Question: I want to add bottom padding to the 'ul' (or to the last 'li') that is to the computed value of the 'line-height' property at 'ul' and 'li' (they both inherit their 'line-height'). In other words, I want white space under "Item 3" of the same size as if an "Item 4" 'li' was added. Is that possible?
Note that 'em' and 'rem' units don't achieve this if 'line-height' is not equal to 1. Also, consider that the "environment" in which the 'ul' lives is unknown. For example, I don't know if 'body' has 'line-height: 1.1', 'line-height: 2', etc.
I want to have the blue space in this image as padding.

This achieves the desired look, but it just feels wrong to have to use pseudo-elements for such a simple use-case.
'''
ul {
list-style: none;
background: #ccc;
}
ul::after {
content: "a0";
display: list-item;
}
'''
'''
<ul>
<li>Item 1</li>
<li>Item 2</li>
<li>Item 3</li>
</ul>
'''
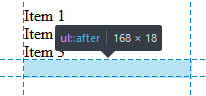
Answer: You can't get the computed 'line-height' just using . So with that said, its not possible to dynamicaly change the 'padding-bottom' based on the 'line-height' with only.
So either do what you already did using the '::pseudo' element, which can take its height. Acting as a new '<li>' element.
Or use 'JavaScript', that could be done like this
'''
var ul = document.querySelectorAll('ul');
var li = document.querySelectorAll('ul li');
for(var i = 0;i < ul.length;i++) {
ul[i].style.paddingBottom = li[0].clientHeight + 'px';
}
'''
'''
ul {
list-style: none;
background: #ccc;
}
'''
'''
<ul>
<li>Item 1</li>
<li>Item 2</li>
<li>Item 3</li>
</ul>
'''
<URL>
<URL>
> This achieves the desired look, but it just feels wrong to have to use pseudo-elements for such a simple use-case.
There is nothing wrong to use '::pseudo' elements for such a use-case.